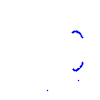
Particle: proton